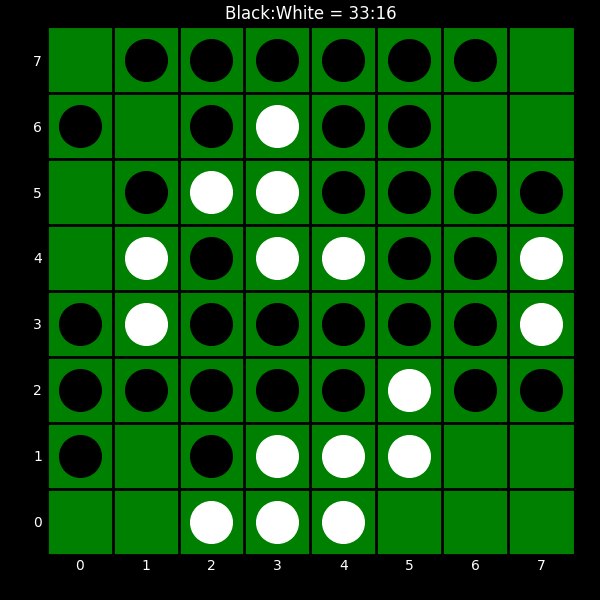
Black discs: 33
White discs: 16